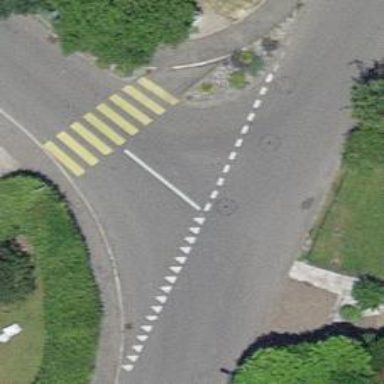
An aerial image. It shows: Road with "give way" sign.